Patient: sex M, age 66
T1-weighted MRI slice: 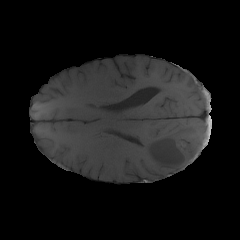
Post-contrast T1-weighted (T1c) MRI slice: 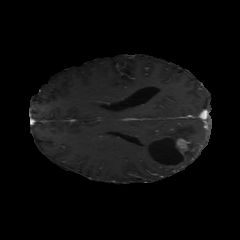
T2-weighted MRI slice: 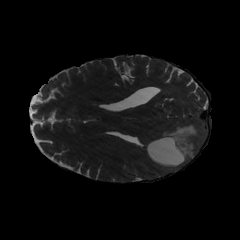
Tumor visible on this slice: yes
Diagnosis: Glioblastoma, IDH-wildtype
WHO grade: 4